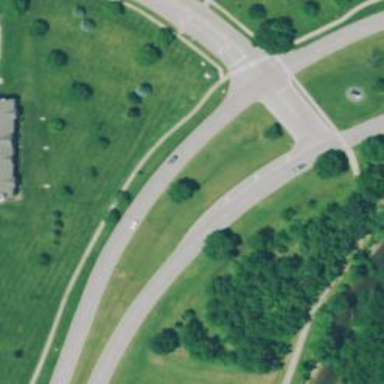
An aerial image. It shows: Road with left marking.